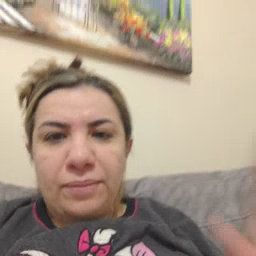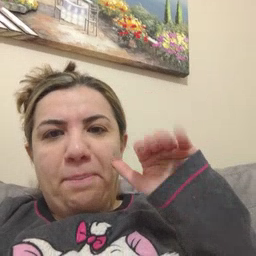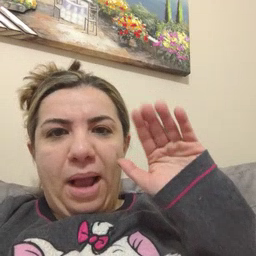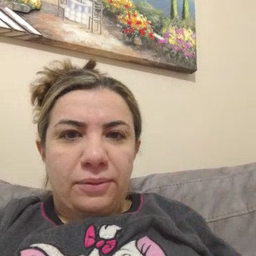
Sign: bye